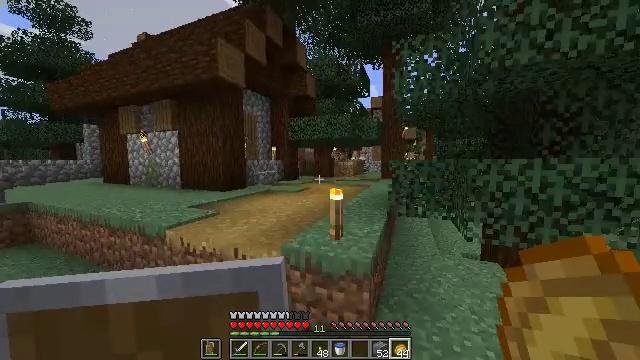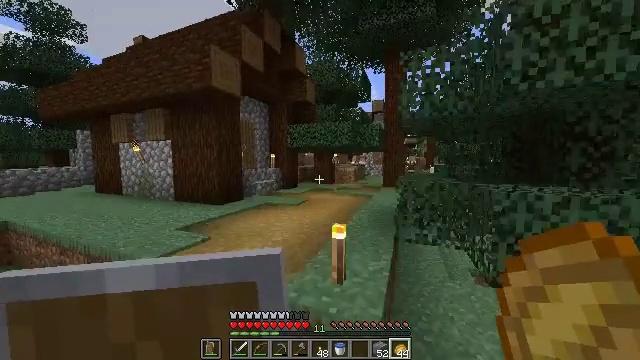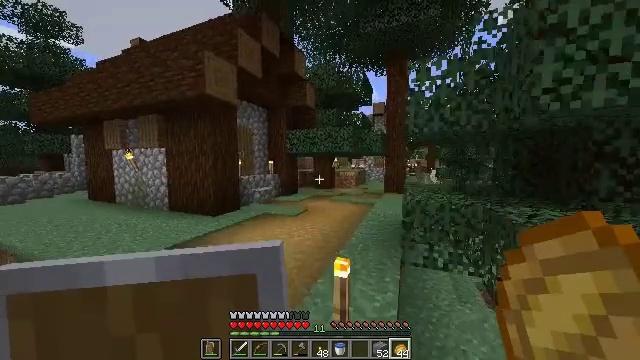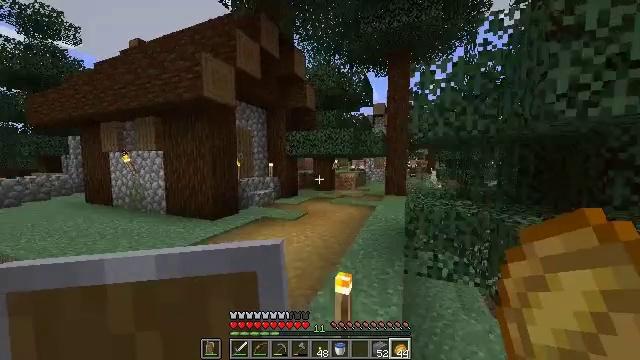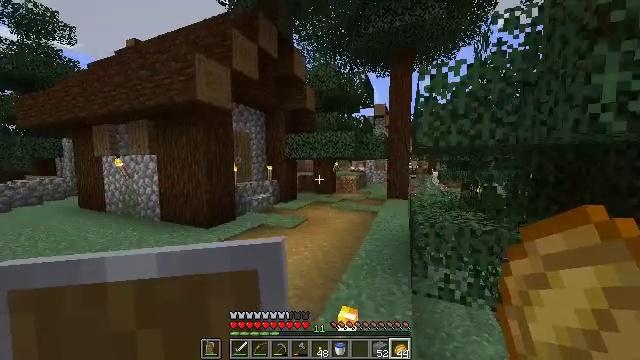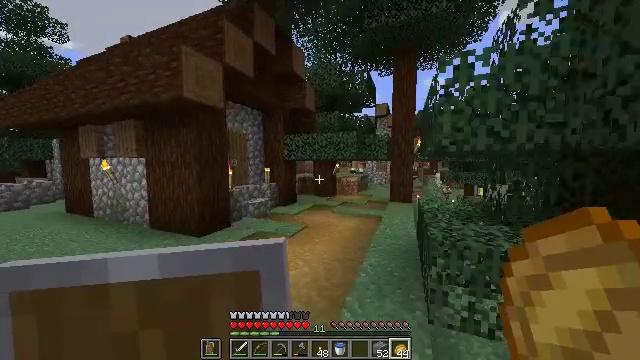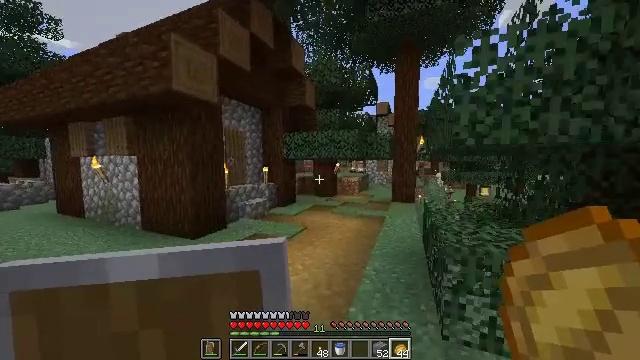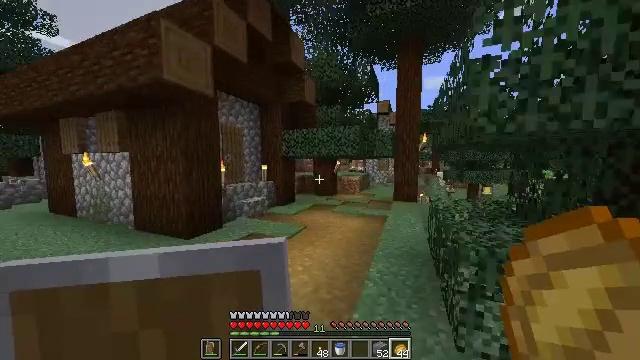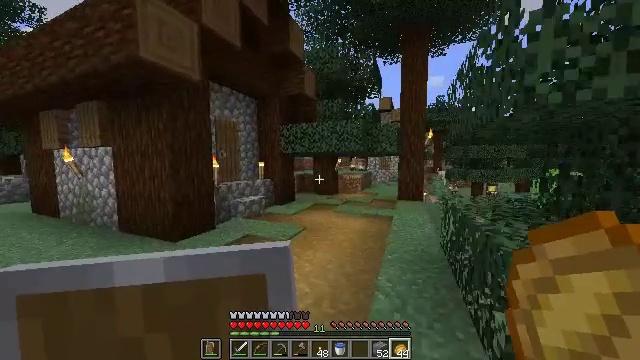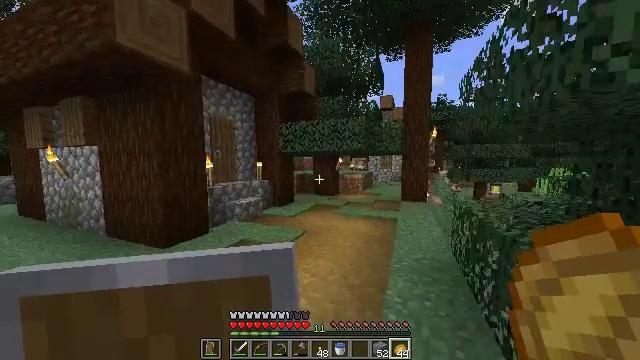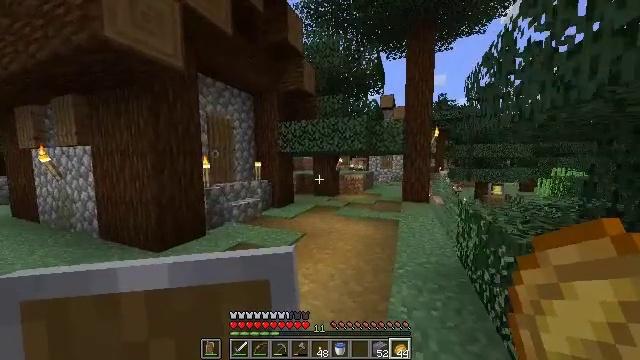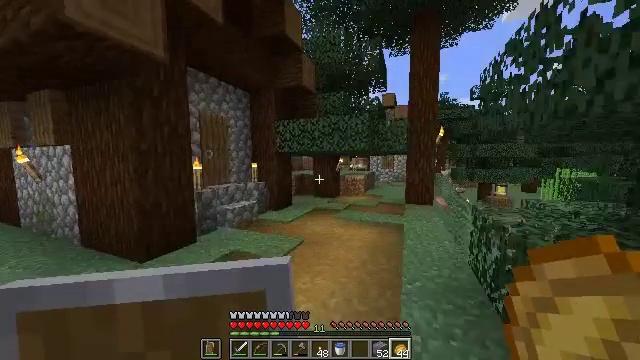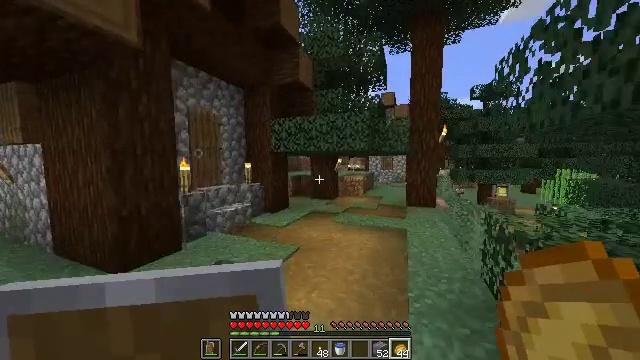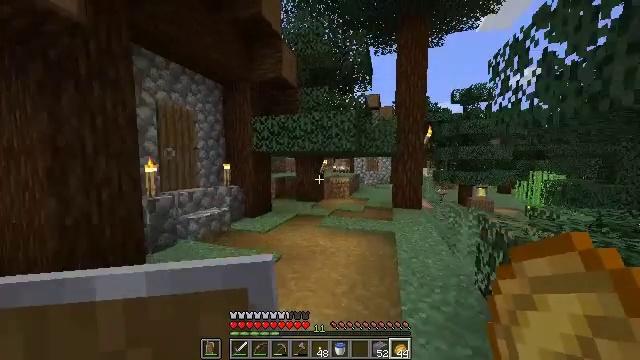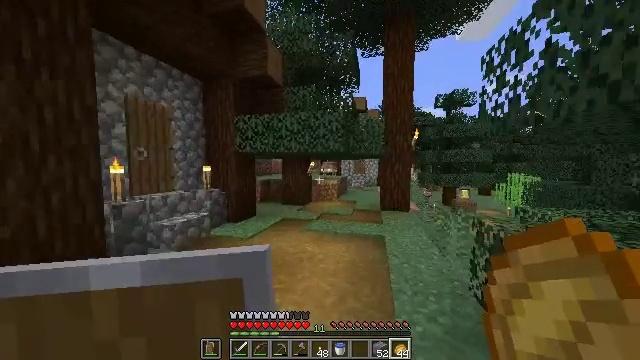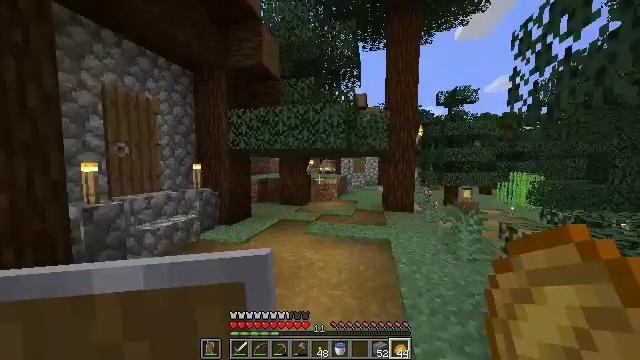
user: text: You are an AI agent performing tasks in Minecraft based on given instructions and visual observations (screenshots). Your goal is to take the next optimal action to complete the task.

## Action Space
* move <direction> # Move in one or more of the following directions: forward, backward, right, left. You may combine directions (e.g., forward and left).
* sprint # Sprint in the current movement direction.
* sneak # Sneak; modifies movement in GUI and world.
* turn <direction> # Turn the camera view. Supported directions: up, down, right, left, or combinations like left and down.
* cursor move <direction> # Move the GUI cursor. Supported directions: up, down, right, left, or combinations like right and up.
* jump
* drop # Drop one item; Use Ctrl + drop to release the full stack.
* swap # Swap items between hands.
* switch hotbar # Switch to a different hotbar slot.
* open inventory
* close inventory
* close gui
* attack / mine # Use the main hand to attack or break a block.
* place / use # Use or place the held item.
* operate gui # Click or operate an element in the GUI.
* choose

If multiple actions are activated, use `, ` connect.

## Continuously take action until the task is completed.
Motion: motion action
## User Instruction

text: Gather the chest from its place.
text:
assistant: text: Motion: move forward, jump
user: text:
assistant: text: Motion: move forward, jump
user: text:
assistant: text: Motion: move forward
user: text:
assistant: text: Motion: move forward
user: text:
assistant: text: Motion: move forward
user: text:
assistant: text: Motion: move forward
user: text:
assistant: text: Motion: move forward
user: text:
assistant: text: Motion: move forward
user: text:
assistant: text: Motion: move forward
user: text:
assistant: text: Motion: move forward
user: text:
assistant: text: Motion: move forward
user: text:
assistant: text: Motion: move forward
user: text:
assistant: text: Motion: move forward, turn right
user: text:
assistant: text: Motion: move forward, turn right
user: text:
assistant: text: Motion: move forward
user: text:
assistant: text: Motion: move forward, turn right
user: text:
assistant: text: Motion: move forward
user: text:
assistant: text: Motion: move forward, sprint
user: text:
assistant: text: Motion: move forward, sprint, turn right
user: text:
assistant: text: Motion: move forward
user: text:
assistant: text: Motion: move forward
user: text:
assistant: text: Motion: move forward
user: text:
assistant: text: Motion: move forward
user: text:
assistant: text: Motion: move forward
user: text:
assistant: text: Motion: move forward
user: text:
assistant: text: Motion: move forward
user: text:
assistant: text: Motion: move forward
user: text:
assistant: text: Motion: move forward, turn right
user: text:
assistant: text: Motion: move forward, turn right
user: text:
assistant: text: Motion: move forward, turn right